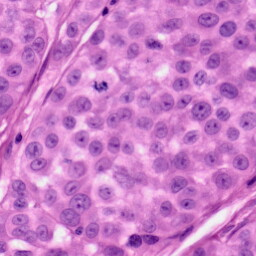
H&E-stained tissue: Skin